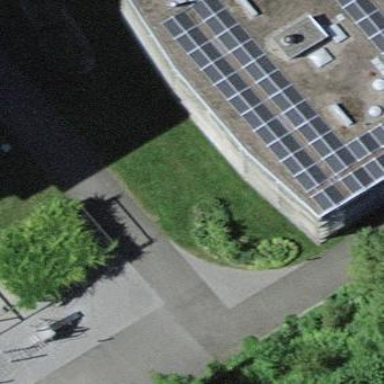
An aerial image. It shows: Solar power generator with photovoltaic panels.